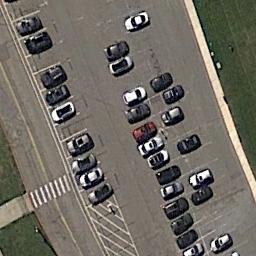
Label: parking_lot